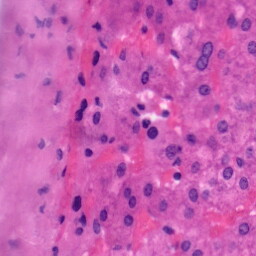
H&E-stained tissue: Liver